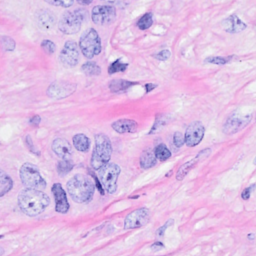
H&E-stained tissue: Breast